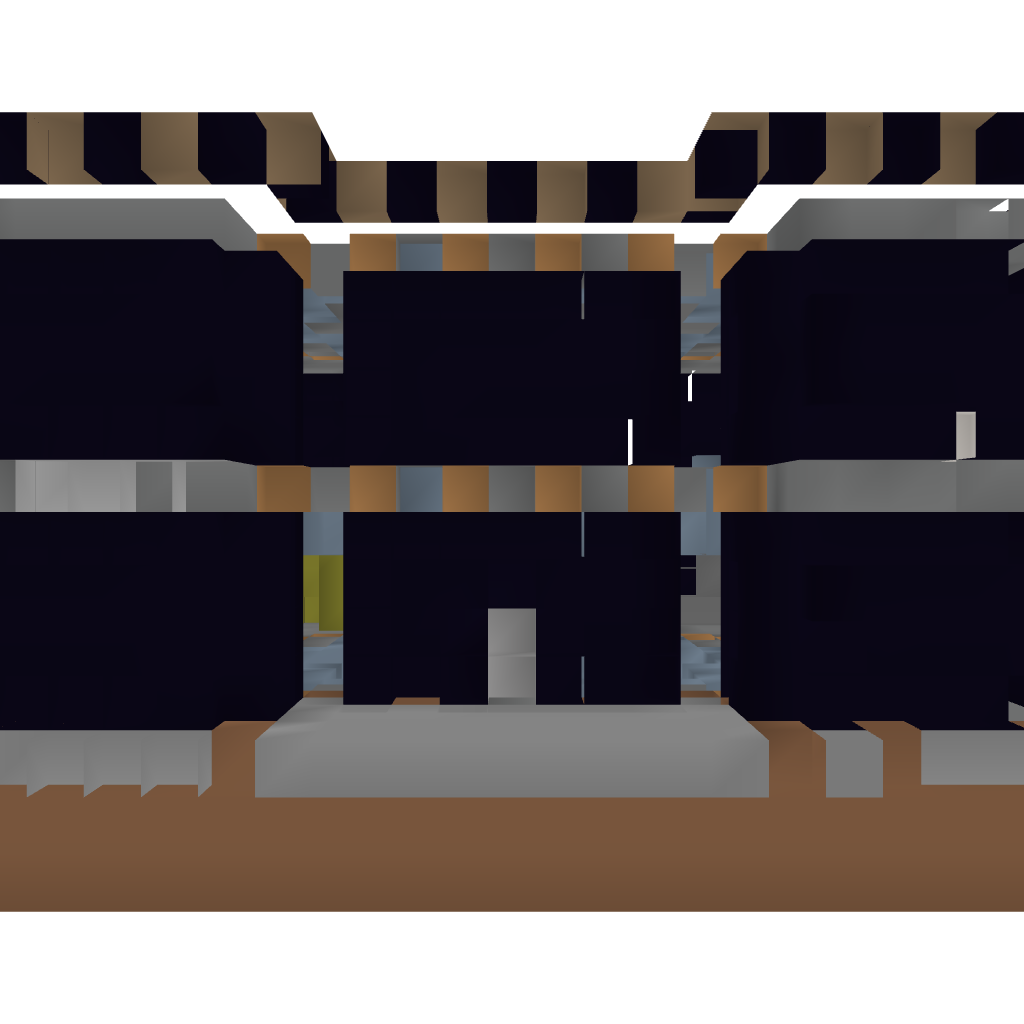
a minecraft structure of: Obsidian Castle